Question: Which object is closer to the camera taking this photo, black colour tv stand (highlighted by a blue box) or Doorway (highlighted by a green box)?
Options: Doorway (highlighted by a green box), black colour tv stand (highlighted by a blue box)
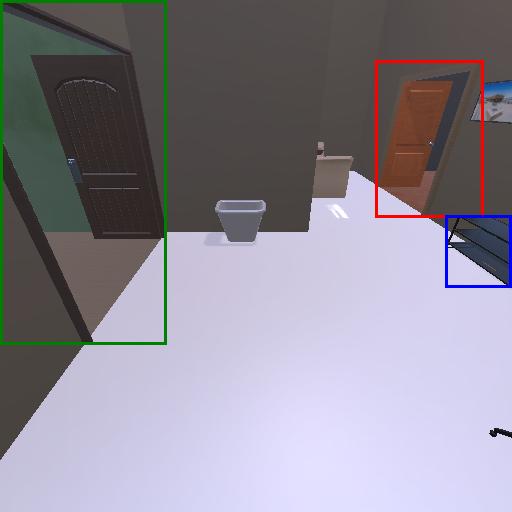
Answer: Doorway (highlighted by a green box)